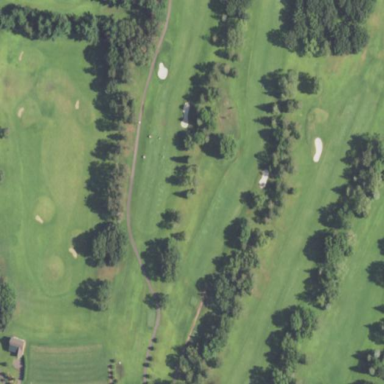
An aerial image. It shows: Rough grassy area used for golf.